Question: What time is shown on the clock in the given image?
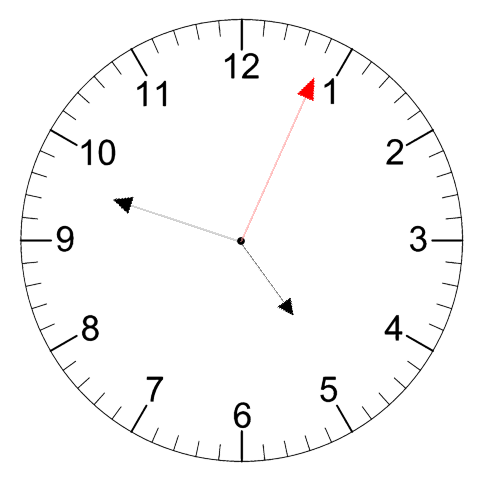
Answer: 04:48:04